Aerial crown-view tile of a tropical tree (Barro Colorado Island, Panama), acquired 20241014:
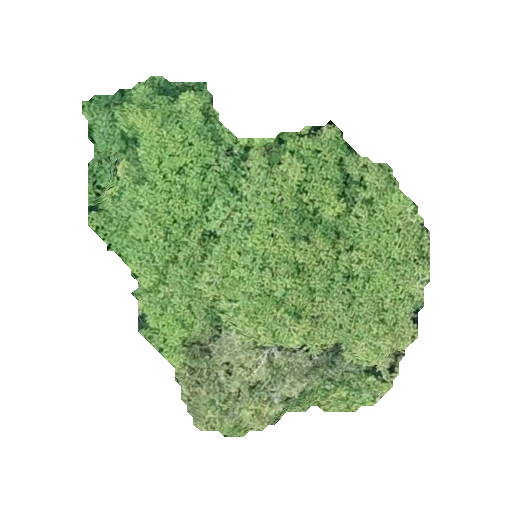
Species: Tachigali panamensis
GBIF accepted scientific name: Tachigali panamensis
Crown area: 130.827 m²